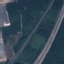
Land use / land cover: Highway